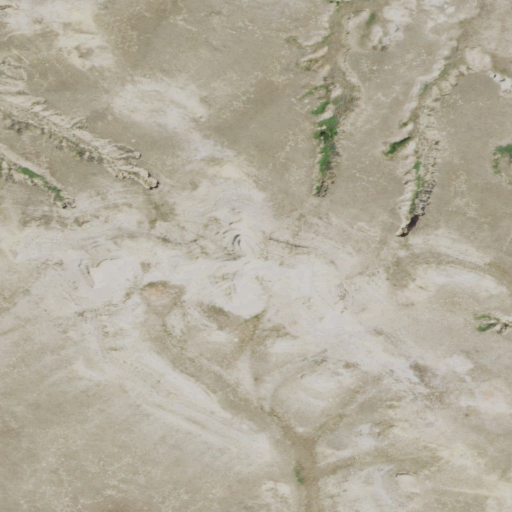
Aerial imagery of mountain in Montana named Bowgun Butte containing only grassland